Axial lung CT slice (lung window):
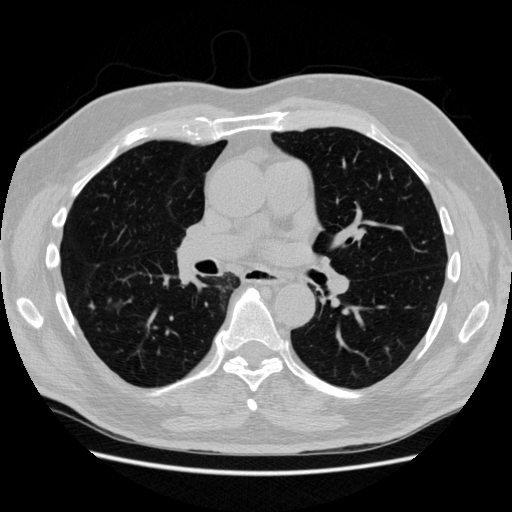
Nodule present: yes
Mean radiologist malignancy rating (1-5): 3.75